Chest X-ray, PA view. Patient: 57 years old, sex M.
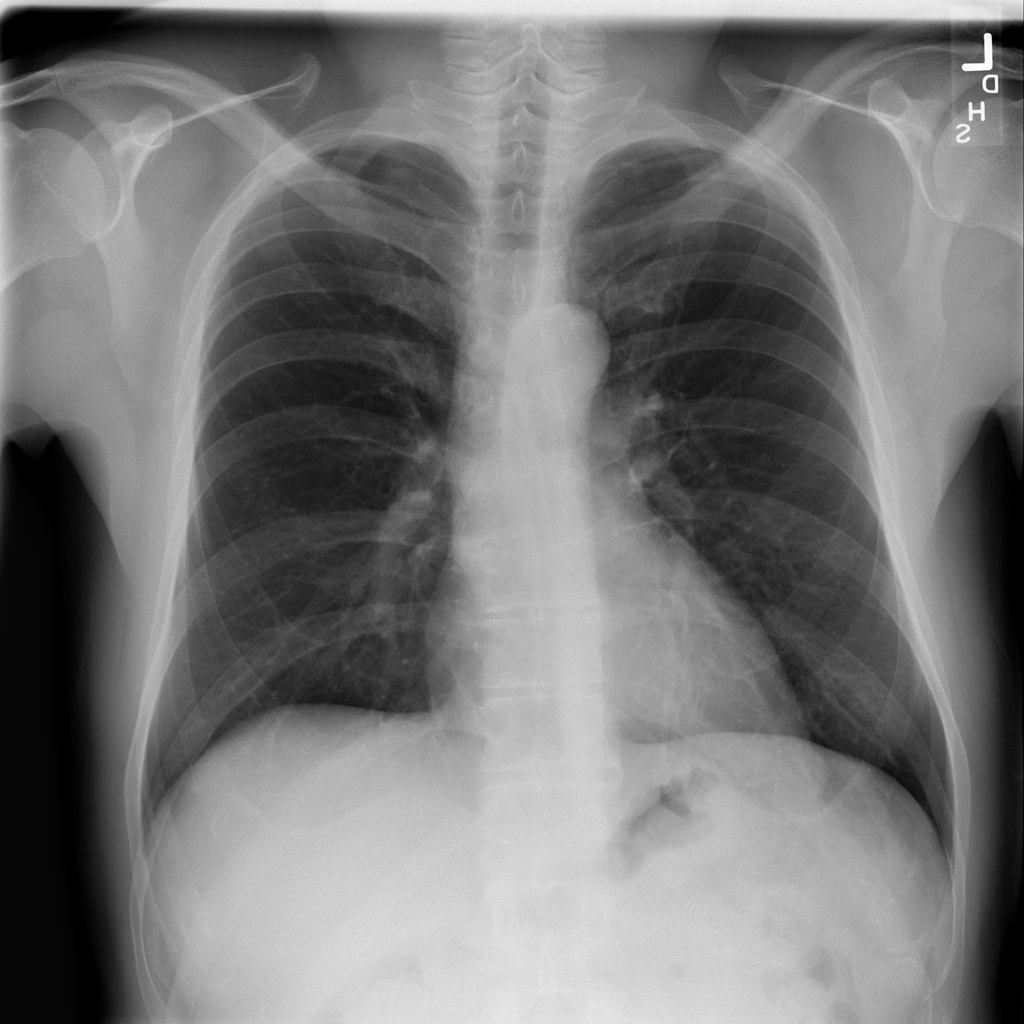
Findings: No Finding